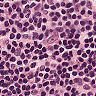
Metastatic tissue present: no